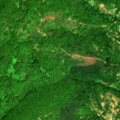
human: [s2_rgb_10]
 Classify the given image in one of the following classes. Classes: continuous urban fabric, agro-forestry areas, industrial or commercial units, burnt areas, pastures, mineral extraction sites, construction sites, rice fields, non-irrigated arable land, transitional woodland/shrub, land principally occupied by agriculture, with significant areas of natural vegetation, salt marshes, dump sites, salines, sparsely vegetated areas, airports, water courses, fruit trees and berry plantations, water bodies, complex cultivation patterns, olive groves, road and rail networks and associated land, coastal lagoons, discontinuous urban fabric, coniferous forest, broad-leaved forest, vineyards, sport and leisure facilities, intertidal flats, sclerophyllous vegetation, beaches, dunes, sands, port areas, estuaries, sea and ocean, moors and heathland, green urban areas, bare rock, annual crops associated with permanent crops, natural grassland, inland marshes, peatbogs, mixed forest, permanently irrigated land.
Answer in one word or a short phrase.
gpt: complex cultivation patterns, land principally occupied by agriculture, with significant areas of natural vegetation, broad-leaved forest, mixed forest, transitional woodland/shrub